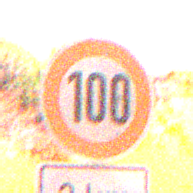
Verkehrszeichen: Geschwindigkeit100
Zusatzzeichen unten: Entfernungsangaben2
Umgebung: Outdoor, Nature
Tageszeit: Night
Wetter: Clear
Licht: Natural
Jahreszeit: NotSpecified
Kontrast: LowContrast